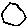
Label: hexagon